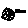
Label: moon